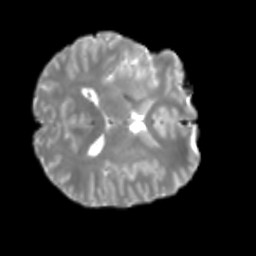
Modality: T2w
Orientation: axial
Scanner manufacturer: siemens
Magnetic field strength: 3 T
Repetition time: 4 s
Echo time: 0.0594 s